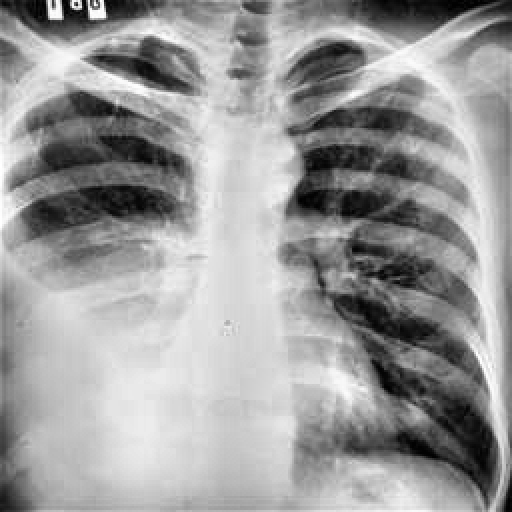
Finding: TUBERCULOSIS